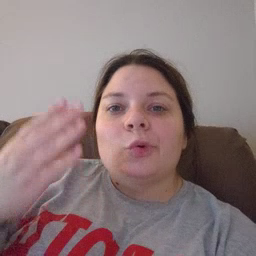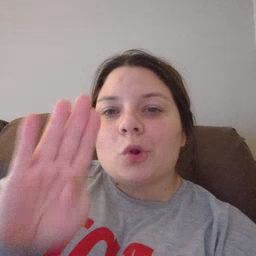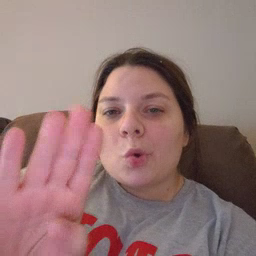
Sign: close